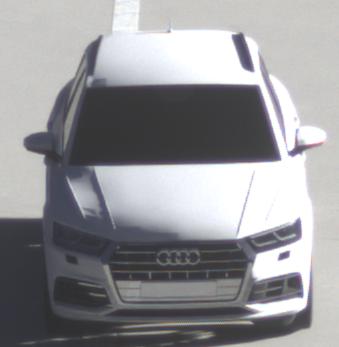
Make: Audi
Model: Q5 45 TFSI
Detailed model: Q5 (FY)
Model produced from: 2019/01
Model produced until: 2019/05
Doors: 5
Color: white
Road condition: dry road
Daytime: morning or afternoon
Contrast: medium contrast